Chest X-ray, PA view. Patient: 63 years old, sex M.
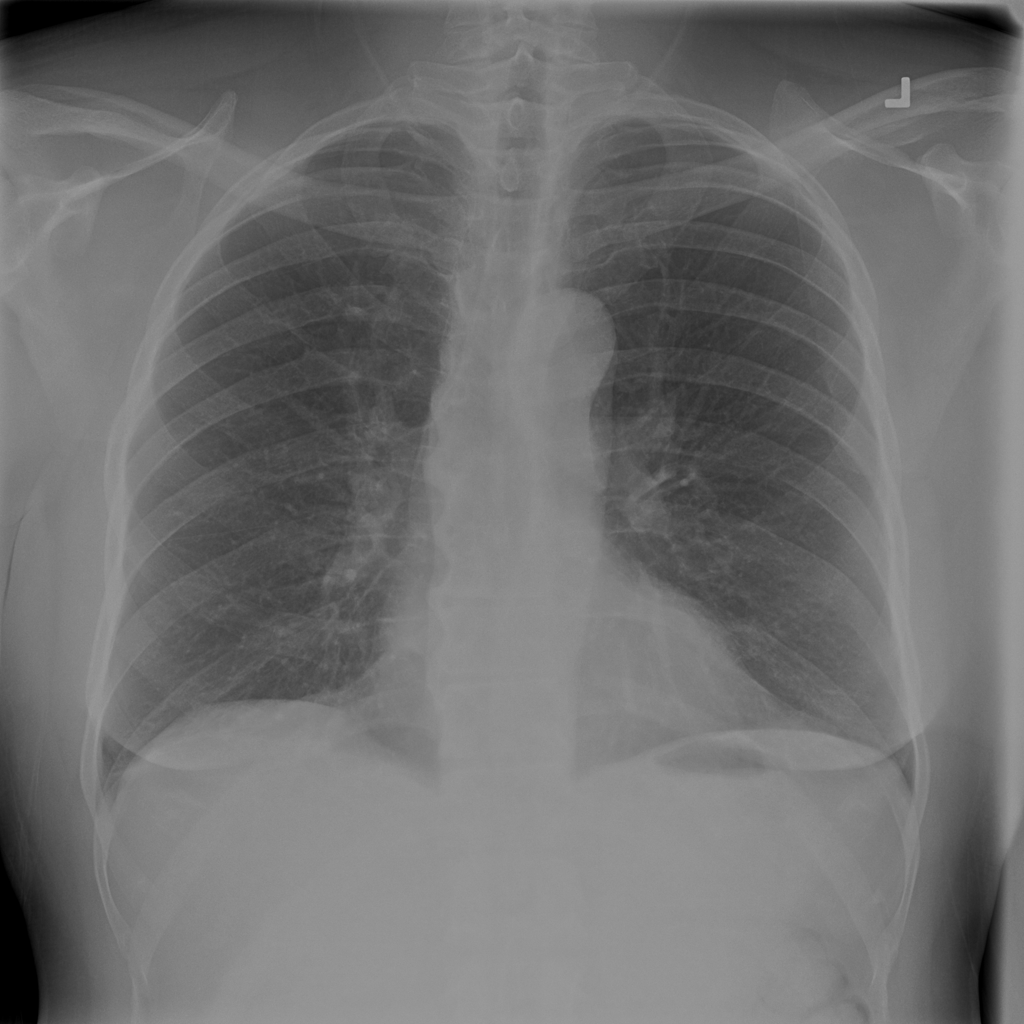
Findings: Atelectasis, Effusion, Infiltration